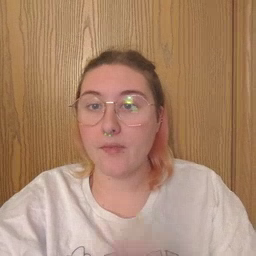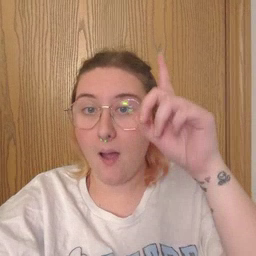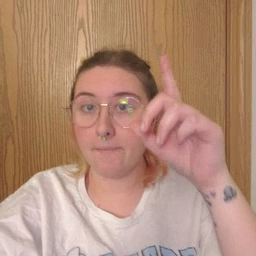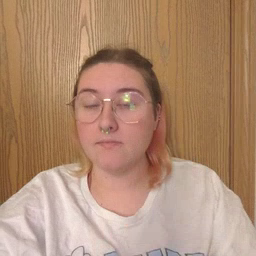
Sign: up